Aerial crown-view tile of a tropical tree (Barro Colorado Island, Panama), acquired 20250616:
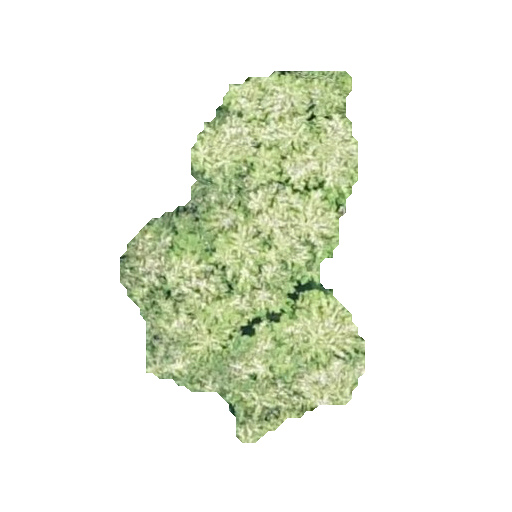
Species: Quararibea stenophylla
GBIF accepted scientific name: Quararibea stenophylla
Crown area: 86.884 m²